五年级 · 度量几何学
如图: 吉利汽车某仓库里有 $\mathrm{A} 、 \mathrm{~B}$ 两种规格的铝板各若干张, 请你从中选出 5 这张铝板焊成一个收集废机油无盖油箱。

（1）请计算你做成的油箱需要多少平方分米铝板?

（2）请计算出你做成的油箱容积是多少升?
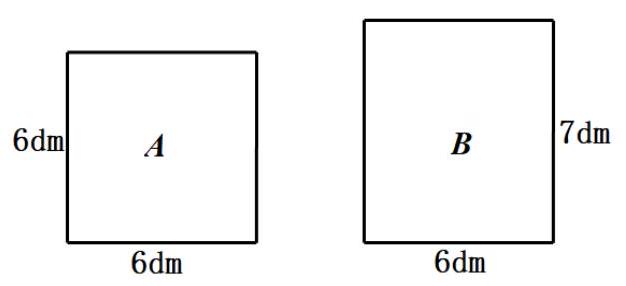
答案: 解(1) 180 平方分米

(2) 216 升

【分析】(1) 根据正方体的特征, 选 5 张 $\mathrm{A}$ 种铝板, 然后根据正方体的五个面的面积 $=$ 正方体一个面的面积 $\times 5$, 据此计算即可;

（2）根据正方体的容积公式: $\mathrm{V}=\mathrm{a} 3$, 据此代入数值进行计算即可。

【详解】(1) 选 5 张 $\mathrm{A}$ 种铝板:

$6 \times 6 \times 5$

$=36 \times 5$

$=180$ (平方分米) )

答: 油箱需要 180 平方分米铝板。

(2) $6 \times 6 \times 6$

$=36 \times 6$

$=216$ （立方分米）

$=216$ (升)

答: 油箱容积是 216 升。

【点睛】本题考查正方体的表面积和容积, 熟记公式是解题的关键。